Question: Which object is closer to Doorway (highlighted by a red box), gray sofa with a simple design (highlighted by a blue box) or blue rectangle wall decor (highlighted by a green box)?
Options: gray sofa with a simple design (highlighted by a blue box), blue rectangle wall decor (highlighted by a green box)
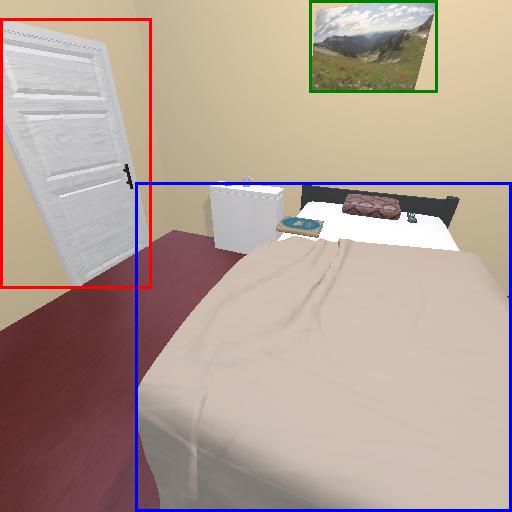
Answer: gray sofa with a simple design (highlighted by a blue box)